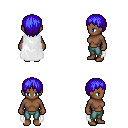
a pixel art fantasy rpg character, female body template, human, dark skin, white cape, teal pants, blue plain hairstyle, four views (front, back, left, right), 2x2 character sprite sheet, small pixel art, hard edges, no anti-aliasing